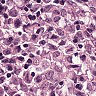
Metastatic tissue present: yes